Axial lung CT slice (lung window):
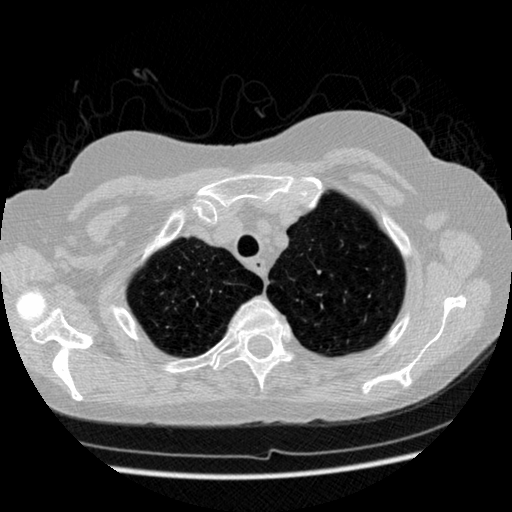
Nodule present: no